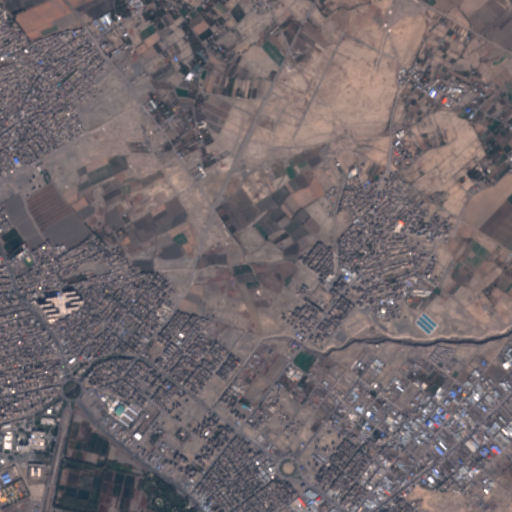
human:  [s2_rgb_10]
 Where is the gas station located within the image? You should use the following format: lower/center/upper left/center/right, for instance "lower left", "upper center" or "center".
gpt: The gas station is located in the lower left of the image.
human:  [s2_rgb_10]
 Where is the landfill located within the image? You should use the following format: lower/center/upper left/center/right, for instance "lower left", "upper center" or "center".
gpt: The landfill is located in the upper right of the image.
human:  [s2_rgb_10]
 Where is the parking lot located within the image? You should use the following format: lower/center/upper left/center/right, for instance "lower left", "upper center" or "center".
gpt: The parking lot is located in the lower left of the image.
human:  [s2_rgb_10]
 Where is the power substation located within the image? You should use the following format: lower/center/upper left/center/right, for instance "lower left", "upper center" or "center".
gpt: The power substation is located in the center of the image.
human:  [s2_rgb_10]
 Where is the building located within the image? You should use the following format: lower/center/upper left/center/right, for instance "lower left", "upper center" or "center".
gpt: There is no building in the image.